Question: I'm having a horrible time coming up with a good question Title... sorry/please edit if your brain is less shot than mine.
I am having some issues handling my game's maps client side. My game is tile based using 32x32 pixel tiles. My first game map was 1750 x 1750 tiles. I had a bunch of layers client side, but managed to cut it down to 2 (ground and buildings). I was previously loading the entire map's layers into memory(short arrays). When I jumped to 2200 x 2200 tiles I noticed an older pc having some issues with out of memory (1GB+). I wish there was a data type between byte and short(I am aiming for ~1000 different tiles). My game supports multiple resolutions so the players visible space may show 23,17 tiles for a 800x600 resolution all the way up to 45,29 tiles for 1440x1024 (plus) resolutions. I use Tiled to draw my maps and output the 2 layers into separate text files using a format similar to the following (0, 0, 2, 0, 3, 6, 0, 74, 2...) all on one line.
With the help of many SO questions and some research I came up with a map chunking strategy. Using the player's current coordinates, as the center point, I load enough tiles for 5 times the size of the visual map(largest would be 45*5,29*5 = 225,145 tiles). The player is always drawn in the center and the ground moves beneath him/her(when you walk east the ground moves west). The minimap is drawn showing one screen away in all directions, to be three times the size of the visible map. Please see the below(very scaled down) visual representation to explain better than I likely explained it.

My issue is this: When the player moves "1/5th the chunk size tiles away" from the original center point (chunkX/Y) coordinates, I call for the game to re scan the file. The new scan will use the current coordinates of the player as it's center point. Currently this issue I'm having is the rechunking takes like .5s on my pc(which is pretty high spec). The map does not update for like 1-2 tile moves.
To combat the issue above I tried to run the file scanning in a new thread (before hitting the 1/5th point) into a temporary arraybuffer. Then once it was done scanning, I would copy the buffer into the real array, and call repaint(). Randomly I saw some skipping issues with this which was no big deal. Even worse I saw it drawing a random part of the map for 1-2 frames. Code sample below:
'''
private void checkIfWithinAndPossiblyReloadChunkMap(){
if (Math.abs(MyClient.characterX - MyClient.chunkX) + 10 > (MyClient.chunkWidth / 5)){ //arbitrary number away (10)
Runnable myRunnable = new Runnable(){
public void run(){
logger.info("FillMapChunkBuffer started.");
short chunkXBuffer = MyClient.characterX;
short chunkYBuffer = MyClient.characterY;
int topLeftChunkIndex = MyClient.characterX - (MyClient.chunkWidth / 2) + ((MyClient.characterY - (MyClient.chunkHeight / 2)) * MyClient.mapWidth); //get top left coordinate of chunk
int topRightChunkIndex = topLeftChunkIndex + MyClient.chunkWidth - 1; //top right coordinate of chunk
int[] leftChunkSides = new int[MyClient.chunkHeight];
int[] rightChunkSides = new int[MyClient.chunkHeight];
for (int i = 0; i < MyClient.chunkHeight; i++){ //figure out the left and right index points for the chunk
leftChunkSides[i] = topLeftChunkIndex + (MyClient.mapWidth * i);
rightChunkSides[i] = topRightChunkIndex + (MyClient.mapWidth * i);
}
MyClient.groundLayerBuffer = MyClient.FillGroundBuffer(leftChunkSides, rightChunkSides);
MyClient.buildingLayerBuffer = MyClient.FillBuildingBuffer(leftChunkSides, rightChunkSides);
MyClient.groundLayer = MyClient.groundLayerBuffer;
MyClient.buildingLayer = MyClient.buildingLayerBuffer;
MyClient.chunkX = chunkXBuffer;
MyClient.chunkY = chunkYBuffer;
MyClient.gamePanel.repaint();
logger.info("FillMapChunkBuffer done.");
}
};
Thread thread = new Thread(myRunnable);
thread.start();
} else if (Math.abs(MyClient.characterY - MyClient.chunkY) + 10 > (MyClient.chunkHeight / 5)){ //arbitrary number away (10)
//same code as above for Y
}
}
public static short[] FillGroundBuffer(int[] leftChunkSides, int[] rightChunkSides){
try {
return scanMapFile("res/images/tiles/MyFirstMap-ground-p.json", leftChunkSides, rightChunkSides);
} catch (FileNotFoundException e) {
logger.fatal("ReadMapFile(ground)", e);
JOptionPane.showMessageDialog(theDesktop, getStringChecked("message_file_locks") + "
" + e.getMessage(), getStringChecked("message_error"), JOptionPane.ERROR_MESSAGE);
System.exit(1);
}
return null;
}
private static short[] scanMapFile(String path, int[] leftChunkSides, int[] rightChunkSides) throws FileNotFoundException {
Scanner scanner = new Scanner(new File(path));
scanner.useDelimiter(", ");
int topLeftChunkIndex = leftChunkSides[0];
int bottomRightChunkIndex = rightChunkSides[rightChunkSides.length - 1];
short[] tmpMap = new short[chunkWidth * chunkHeight];
int count = 0;
int arrayIndex = 0;
while(scanner.hasNext()){
if (count >= topLeftChunkIndex && count <= bottomRightChunkIndex){ //within or outside (east and west) of map chunk
if (count == bottomRightChunkIndex){ //last entry
tmpMap[arrayIndex] = scanner.nextShort();
break;
} else { //not last entry
if (isInsideMapChunk(count, leftChunkSides, rightChunkSides)){
tmpMap[arrayIndex] = scanner.nextShort();
arrayIndex++;
} else {
scanner.nextShort();
}
}
} else {
scanner.nextShort();
}
count++;
}
scanner.close();
return tmpMap;
}
'''
I really am at my wits end with this. I want to be able to move on past this GUI crap and work on real game mechanics. Any help would be tremendously appreciated. Sorry for the long post, but trust me a lot of thought/sleepless nights has gone into this. I need the SO experts ideas. Thanks so much!!
p.s. I came up with some potential optimization ideas (but not sure these would solve some of the issue):
- split the map files into multiple lines so I can call scanner.nextLine() 1 time, rather than scanner.next() 2200 times- come up with a formula that given the 4 corners of the map chunk will know if a given coordinate lies within it. this would allow me to call scanner.nextLine() when at the farthest point on chunk for a given line. this would require the multiline map file approach above.-
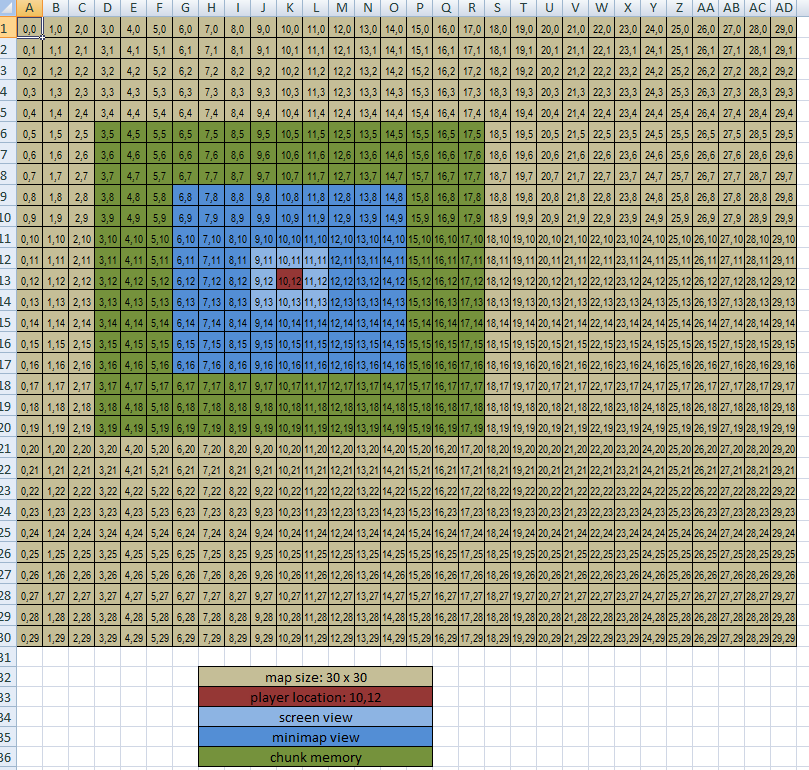
Answer: Make sure scanning the file has finished before starting a new scan.
Currently you'll start scanning again (possibly in every frame) while your centre is too far away from the previous scan centre. To fix this remember you are scanning and enhance your far away condition accordingly.
'''
// MyClient.worker represents the currently running worker thread (if any)
if(far away condition && MyClient.worker == null) {
Runnable myRunnable = new Runnable() {
public void run(){
logger.info("FillMapChunkBuffer started.");
try {
short chunkXBuffer = MyClient.nextChunkX;
short chunkYBuffer = MyClient.nextChunkY;
int topLeftChunkIndex = MyClient.characterX - (MyClient.chunkWidth / 2) + ((MyClient.characterY - (MyClient.chunkHeight / 2)) * MyClient.mapWidth); //get top left coordinate of chunk
int topRightChunkIndex = topLeftChunkIndex + MyClient.chunkWidth - 1; //top right coordinate of chunk
int[] leftChunkSides = new int[MyClient.chunkHeight];
int[] rightChunkSides = new int[MyClient.chunkHeight];
for (int i = 0; i < MyClient.chunkHeight; i++){ //figure out the left and right index points for the chunk
leftChunkSides[i] = topLeftChunkIndex + (MyClient.mapWidth * i);
rightChunkSides[i] = topRightChunkIndex + (MyClient.mapWidth * i);
}
// no reason for them to be a member of MyClient
short[] groundLayerBuffer = MyClient.FillGroundBuffer(leftChunkSides, rightChunkSides);
short[] buildingLayerBuffer = MyClient.FillBuildingBuffer(leftChunkSides, rightChunkSides);
MyClient.groundLayer = groundLayerBuffer;
MyClient.buildingLayer = buildingLayerBuffer;
MyClient.chunkX = chunkXBuffer;
MyClient.chunkY = chunkYBuffer;
MyClient.gamePanel.repaint();
logger.info("FillMapChunkBuffer done.");
} finally {
// in any case clear the worker thread
MyClient.worker = null;
}
}
};
// remember that we're currently scanning by remembering the worker directly
MyClient.worker = new Thread(myRunnable);
// start worker
MyClient.worker.start();
}
'''
Preventing a rescan before the previous rescan has completed presents another challenge: what to do if you walk diagonally i.e. you reach the situation where in 'x' you're meeting the far away condition, start scanning and during that scan you'll meet the condition for 'y' to be far away. Since you choose the next scan centre according to your current position, this problem should not arise as long as you have a large enough chunk size.
Remembering the worker directly comes with a bonus: what do you do if you need to teleport the player/camera at some point while you are scanning? You can now simply terminate the worker thread and start scanning at the new location: you'll have to check the termination flag manually in 'MyClient.FillGroundBuffer' and 'MyClient.FillBuildingBuffer', reject the (partially computed) result in the 'Runnable' and stop the reset of 'MyClient.worker' in case of an abort.
If you need to stream more data from the file system in your game think of implementing a streaming service (extend the idea of the worker to one that's processing arbitrary file parsing jobs). You should also check if your hard drive is able to perform reading from multiple files concurrently faster than reading a single stream from a single file.
Turning to a binary file format is an option, but won't save much in terms of file size. And since 'Scanner' already uses an internal buffer to do its parsing (parsing integers from a buffer is faster than filling a buffer from a file), you should first focus on getting your worker running optimally.